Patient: sex F, age 53
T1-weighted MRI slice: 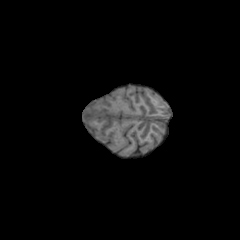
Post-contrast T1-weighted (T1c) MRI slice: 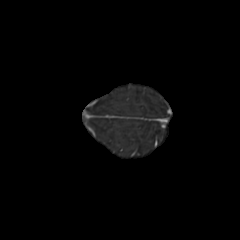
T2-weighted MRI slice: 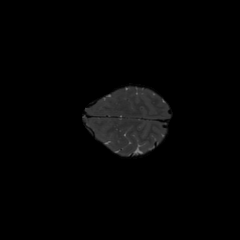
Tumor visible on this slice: no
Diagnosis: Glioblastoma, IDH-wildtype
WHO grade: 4